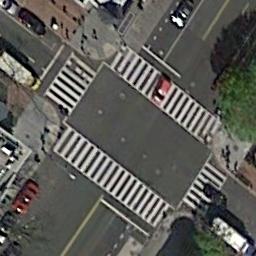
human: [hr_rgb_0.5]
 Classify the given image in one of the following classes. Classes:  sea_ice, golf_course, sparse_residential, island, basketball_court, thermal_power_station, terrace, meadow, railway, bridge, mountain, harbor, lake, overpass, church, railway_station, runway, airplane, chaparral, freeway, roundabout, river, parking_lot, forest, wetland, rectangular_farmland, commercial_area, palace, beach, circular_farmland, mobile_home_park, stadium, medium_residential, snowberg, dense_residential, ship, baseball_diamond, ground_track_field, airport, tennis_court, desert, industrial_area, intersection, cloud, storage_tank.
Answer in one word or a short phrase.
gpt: intersection